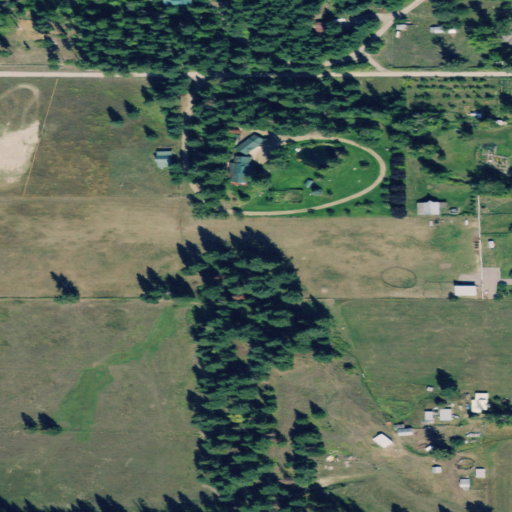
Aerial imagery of valley in Montana named Brown Gulch containing pasture, evergreen forest, open development, and woody wetlands